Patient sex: F
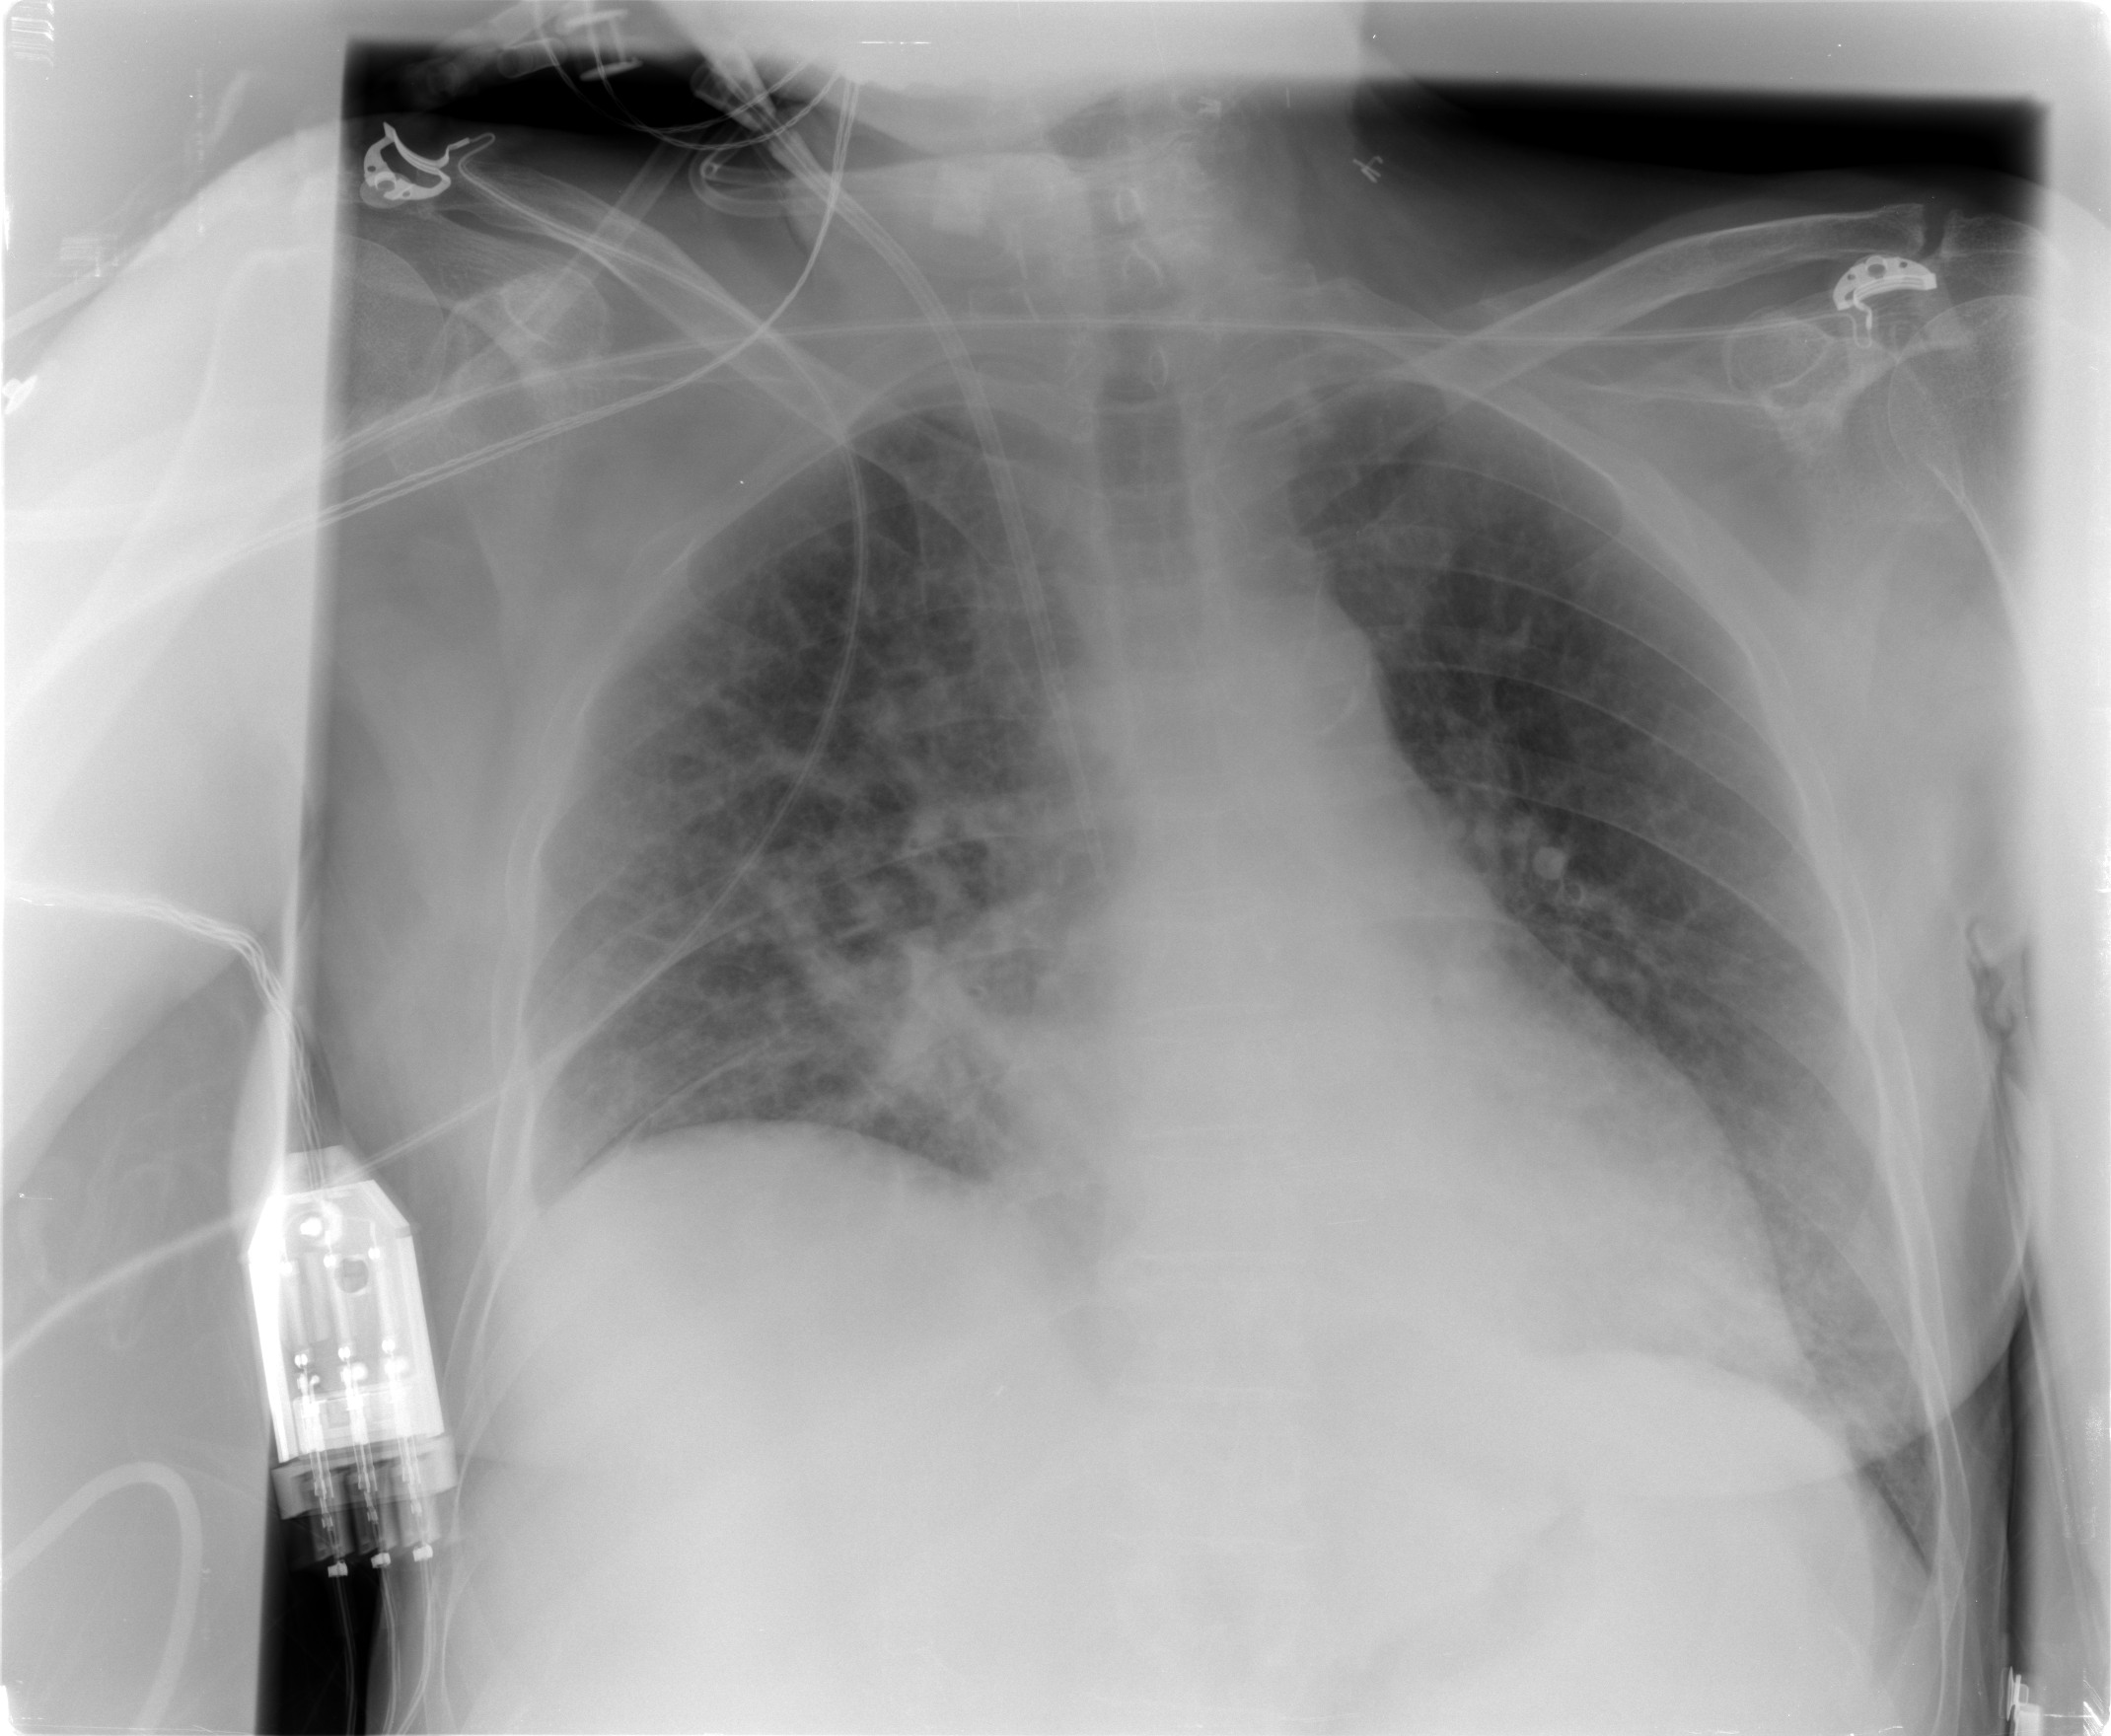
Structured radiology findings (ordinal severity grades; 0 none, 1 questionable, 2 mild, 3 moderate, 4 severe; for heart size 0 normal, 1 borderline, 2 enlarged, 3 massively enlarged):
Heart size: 0
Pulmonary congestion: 2
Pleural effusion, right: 1
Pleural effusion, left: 0
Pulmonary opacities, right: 2
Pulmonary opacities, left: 1
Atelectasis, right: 2
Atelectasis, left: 2